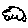
Label: cloud